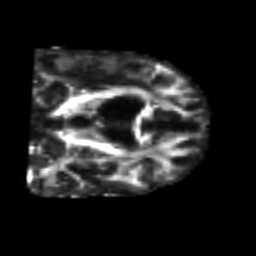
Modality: FA
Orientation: coronal
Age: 58
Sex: male
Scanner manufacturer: siemens
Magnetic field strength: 3 T
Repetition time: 4.999 s
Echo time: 0.07946 s